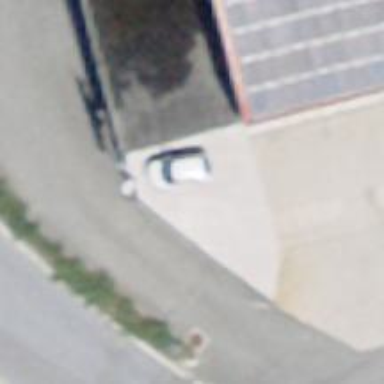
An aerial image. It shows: Car repair shop.